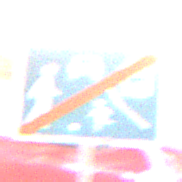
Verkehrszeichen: EndeVerkehrsberuhigterBereich
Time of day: MorningAfternoon
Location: Outdoor (Urban)
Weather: Clear
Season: NotSpecified
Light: Natural